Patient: sex M, age 40
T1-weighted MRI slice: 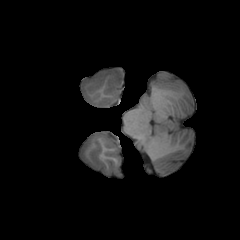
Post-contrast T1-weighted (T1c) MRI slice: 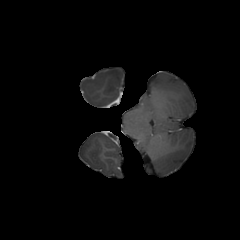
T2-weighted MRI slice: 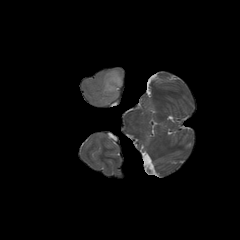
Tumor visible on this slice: yes
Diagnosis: Astrocytoma, IDH-mutant
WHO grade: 3